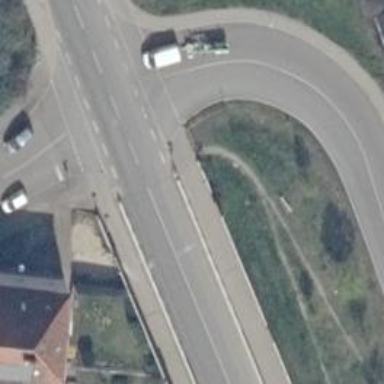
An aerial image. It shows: Primary highway with asphalt surface. There are sidewalks on both sides and dedicated cycle track.